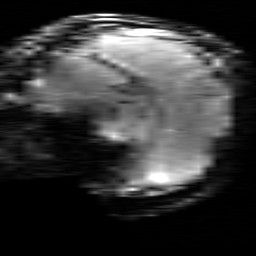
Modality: T2starw
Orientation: sagittal
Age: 33
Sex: female
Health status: healthy
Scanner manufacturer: siemens
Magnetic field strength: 3 T
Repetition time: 0.7 s
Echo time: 0.02 s